Field crop: maize
Growth stage: 1
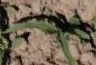
Species: maize